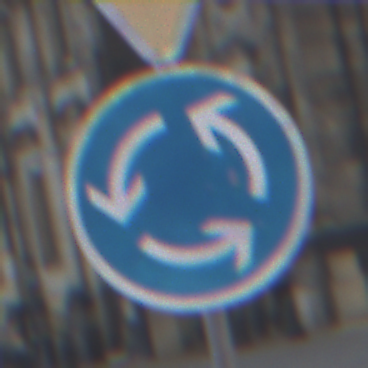
Verkehrszeichen: Kreisverkehr
Zusatzzeichen oben: VorfahrtGewaehren
Umgebung: Outdoor, Urban
Tageszeit: MorningAfternoon
Wetter: PartlyCloudy
Licht: Natural
Jahreszeit: NotSpecified
Kontrast: LowContrast